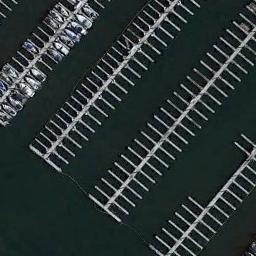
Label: harbor